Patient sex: M
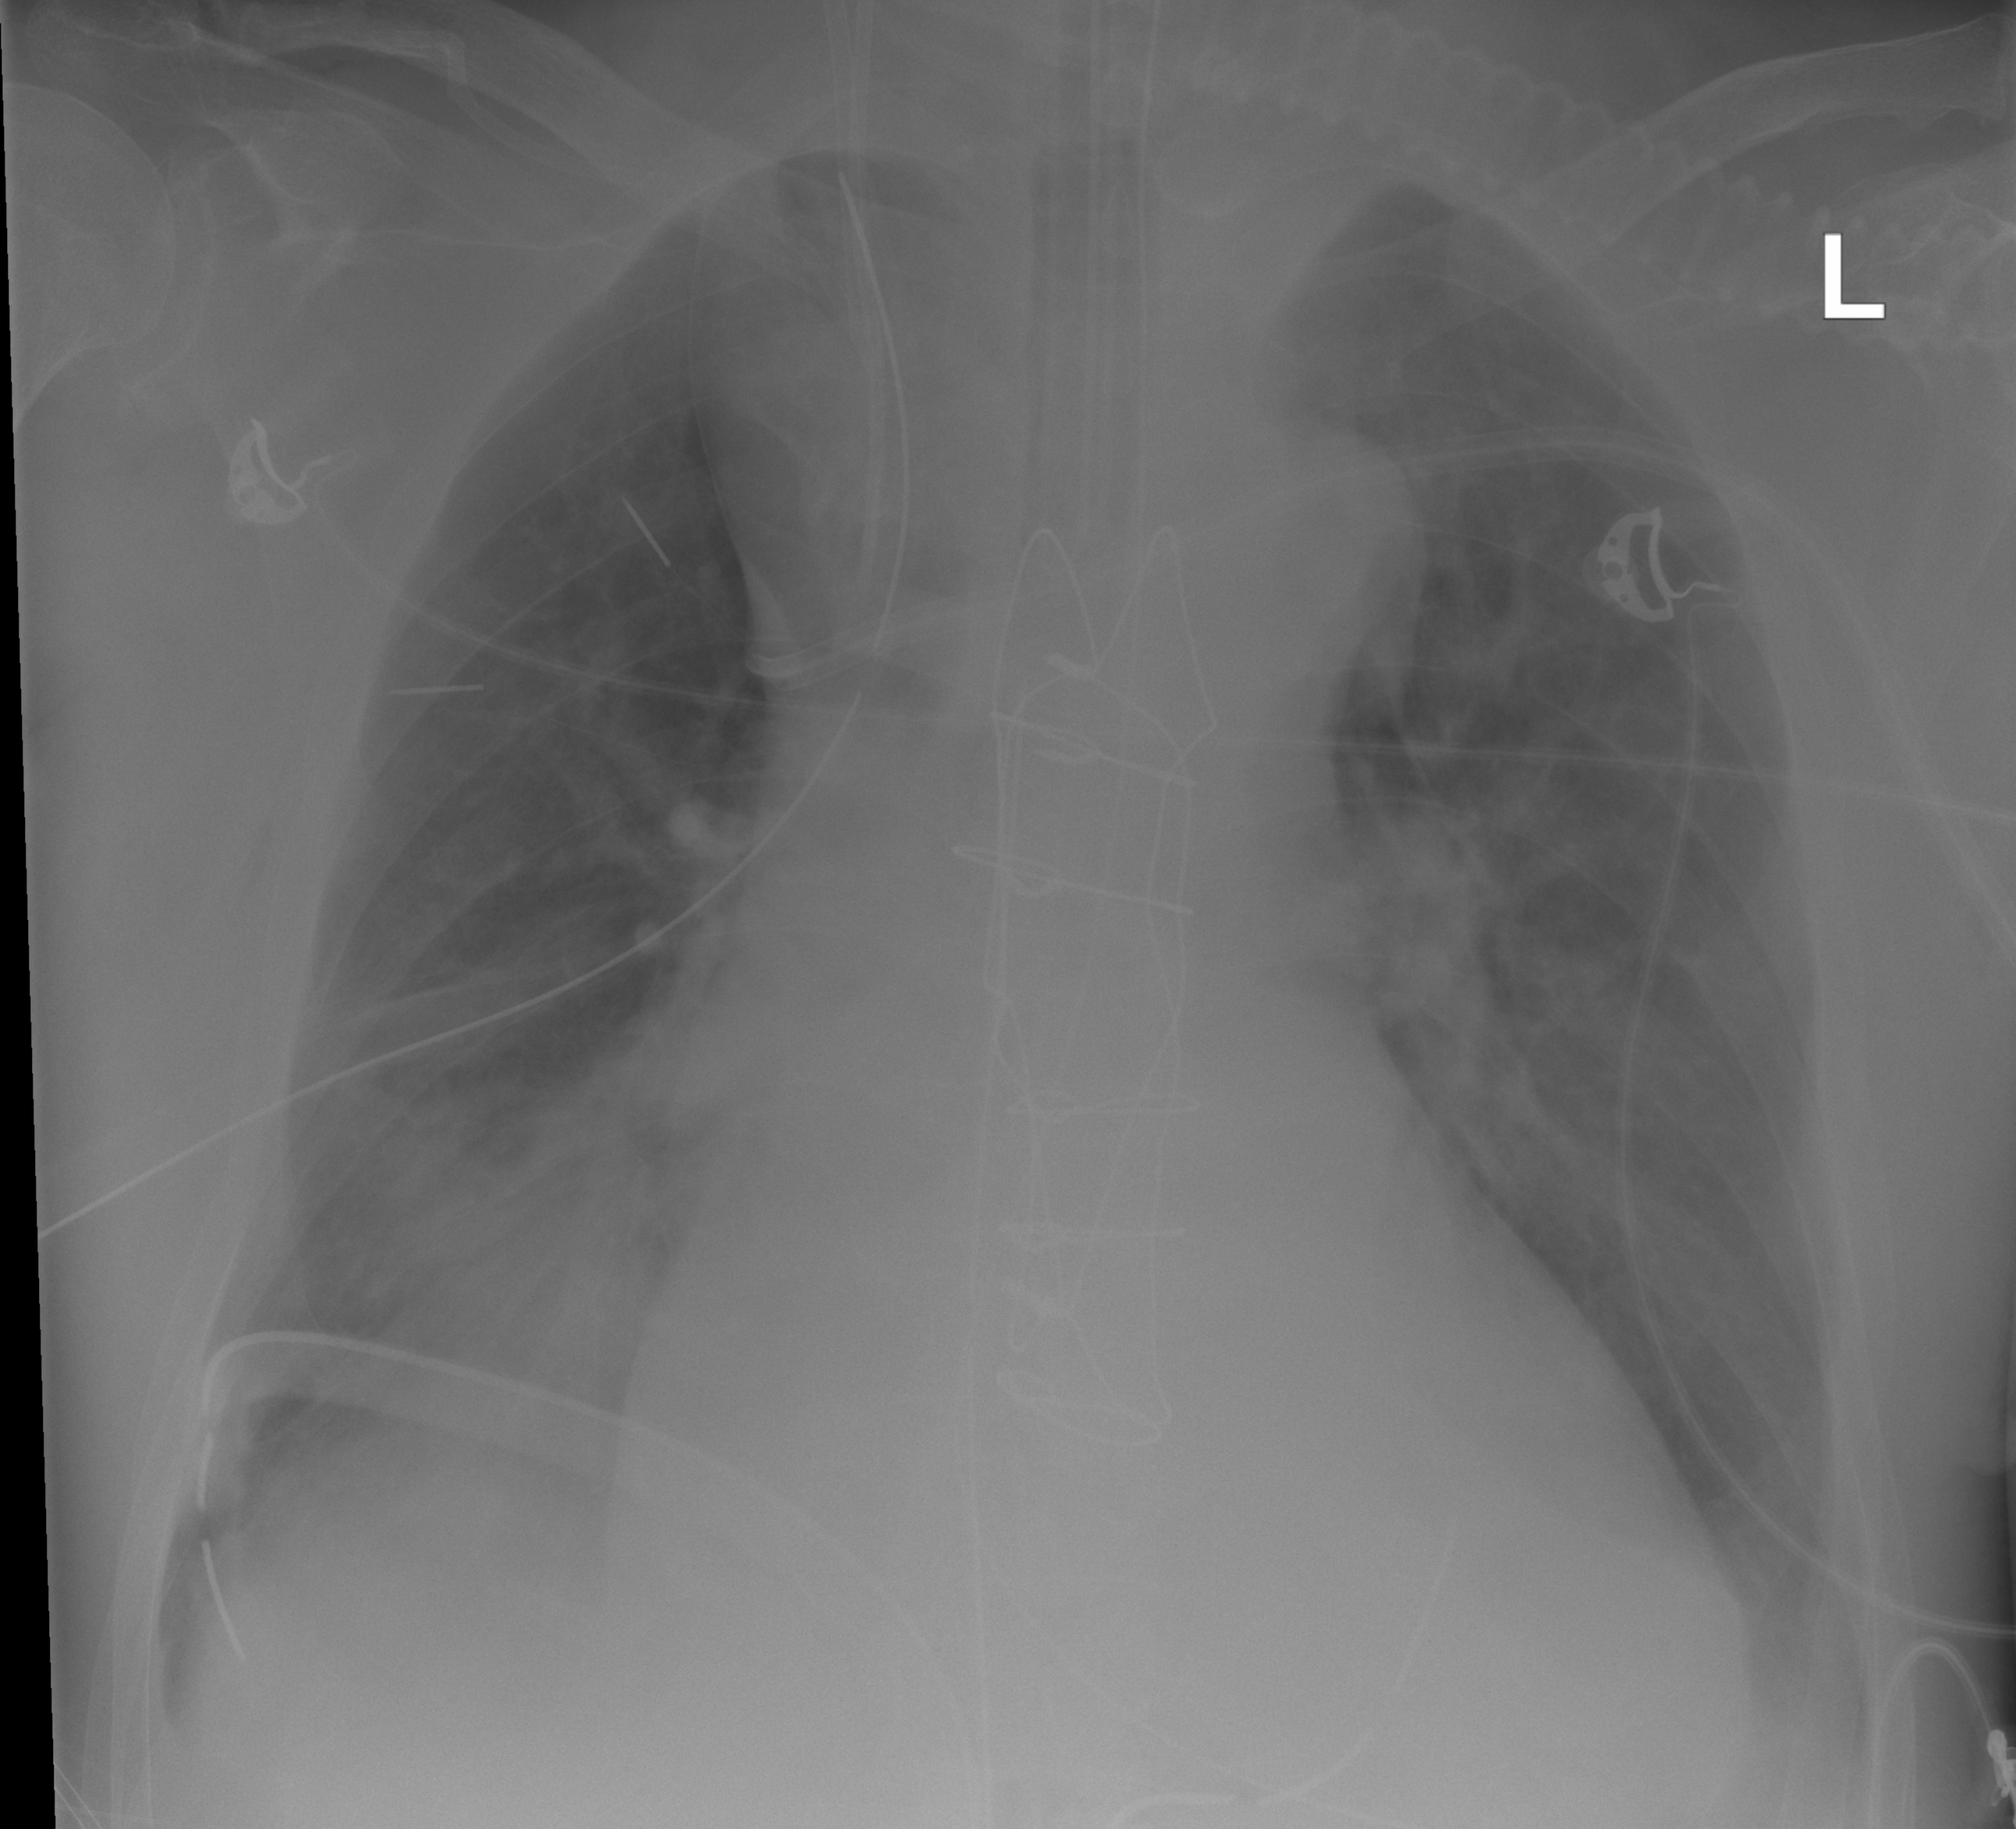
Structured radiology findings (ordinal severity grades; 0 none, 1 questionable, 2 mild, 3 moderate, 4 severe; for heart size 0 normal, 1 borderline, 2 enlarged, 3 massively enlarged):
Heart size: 2
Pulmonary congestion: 0
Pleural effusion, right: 2
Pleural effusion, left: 0
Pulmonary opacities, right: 1
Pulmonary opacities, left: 0
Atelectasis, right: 0
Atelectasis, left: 0